Question: this is a very basic task concerning css. I'm trying to place a search bar to the very right corner of the screen but, When ever I add/reduce padding to the div, the search bar remains in the same place but the screen size increases horizontally. Here is the code to better understand:
'''
<!DOCTYPE html>
<!--
To change this license header, choose License Headers in Project Properties.
To change this template file, choose Tools | Templates
and open the template in the editor.
-->
<html>
<head>
<meta charset="UTF-8">
<title>cats</title>
</head>
<body>
<form class="form_style">
<input type="text" class="search" placeholder="Search me..." required>
<input type="button" class="button" value="Search">
</form>
<div id="top_menu">
<ul>
<li><a href="suomeksi.php">Suomeksi</a></li>
<li><a href="log_in.php">Log in</a></li>
<li><a href="sign_in.php">Sign in</a></li>
</ul>
</div>
<style type="text/css" media="screen">
#top_menu {
height: 35px;
font-size: 18px;
text-align: center;
border-radius: 8px;
}
#top_menu li {
display: inline;
padding: 20px;
}
#top_menu a {
text-decoration: none;
color: #00F;
padding: 1px 1px 1px ;
}
.form_style {
width:500px;
margin:50px ;
position: absolute;
left: 80%;
top:-40px;
}
.search {
padding:8px 15px;
background:rgba(50, 50, 50, 0.2);
border:0px solid #dbdbdb;
}
.button {
position:relative;
padding:6px 15px;
left:-5px;
border:2px solid #207cca;
background-color:#207cca;
color:#fafafa;
}
.button:hover {
background-color:#fafafa;
color:#207cca;
}
</style>
</body>
</html>
'''
and here is the screen capture

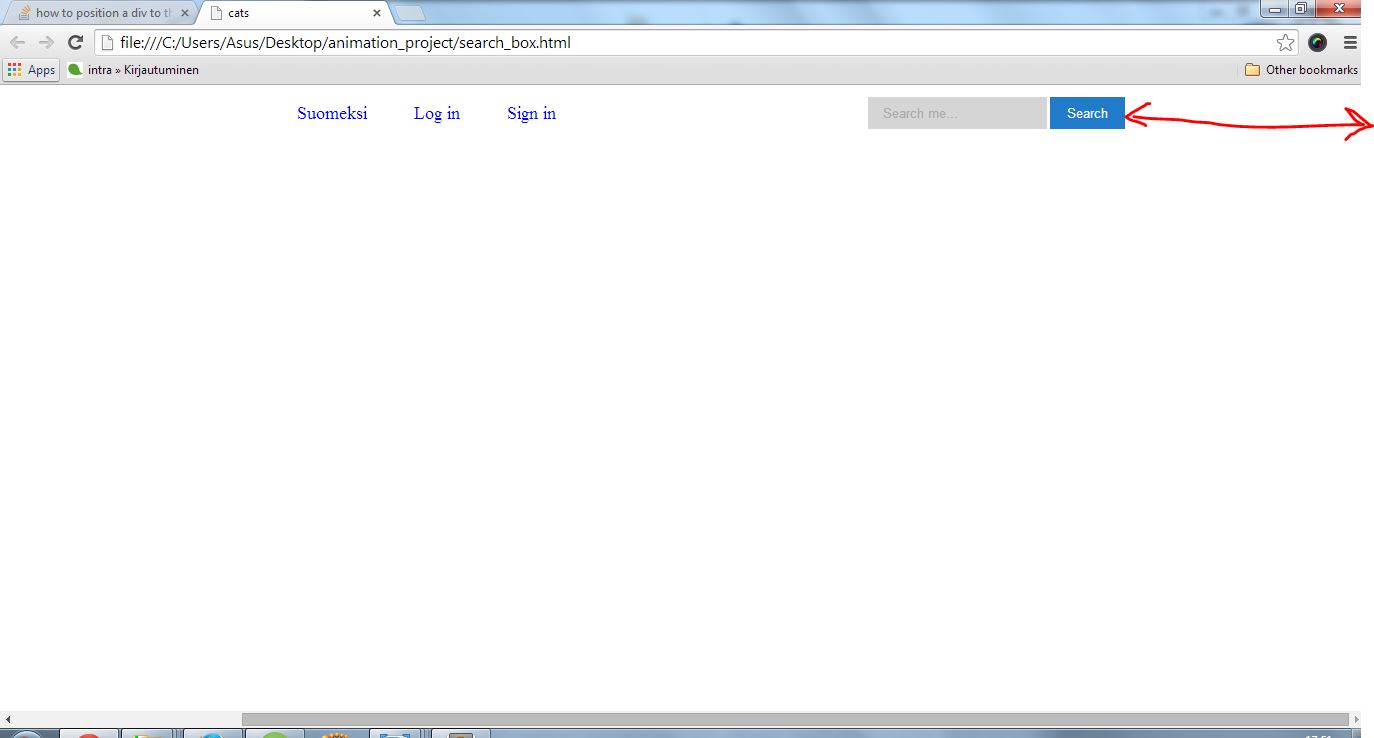
Answer: You can simply do this:
'''
.form_style {
width:500px;
margin:50px ;
float:right;
top:-40px;
}
'''